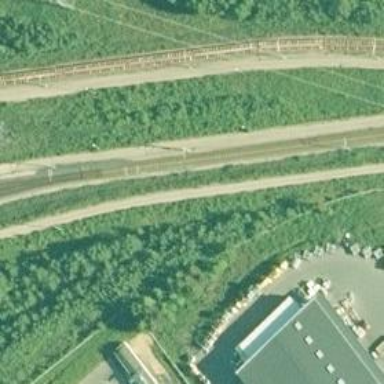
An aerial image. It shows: Rail yard with electrified contact lines for the trains.